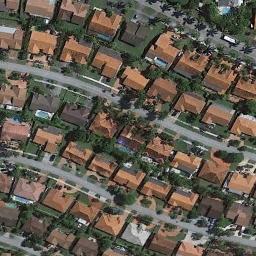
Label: dense_residential